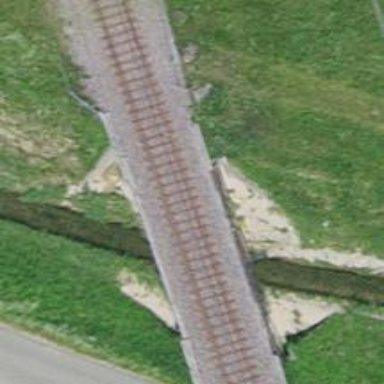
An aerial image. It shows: Bridge with single railway track electrified by contact line.